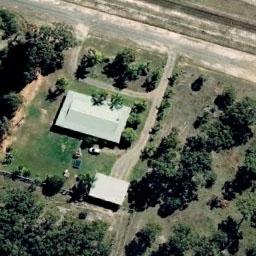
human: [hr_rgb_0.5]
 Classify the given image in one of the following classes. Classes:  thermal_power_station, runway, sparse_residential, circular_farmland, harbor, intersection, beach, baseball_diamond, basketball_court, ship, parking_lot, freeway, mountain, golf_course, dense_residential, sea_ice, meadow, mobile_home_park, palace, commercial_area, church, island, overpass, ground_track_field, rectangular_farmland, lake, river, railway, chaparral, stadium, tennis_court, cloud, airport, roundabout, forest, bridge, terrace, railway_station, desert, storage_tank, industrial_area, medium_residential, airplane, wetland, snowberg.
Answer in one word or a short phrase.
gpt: sparse_residential